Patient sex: M
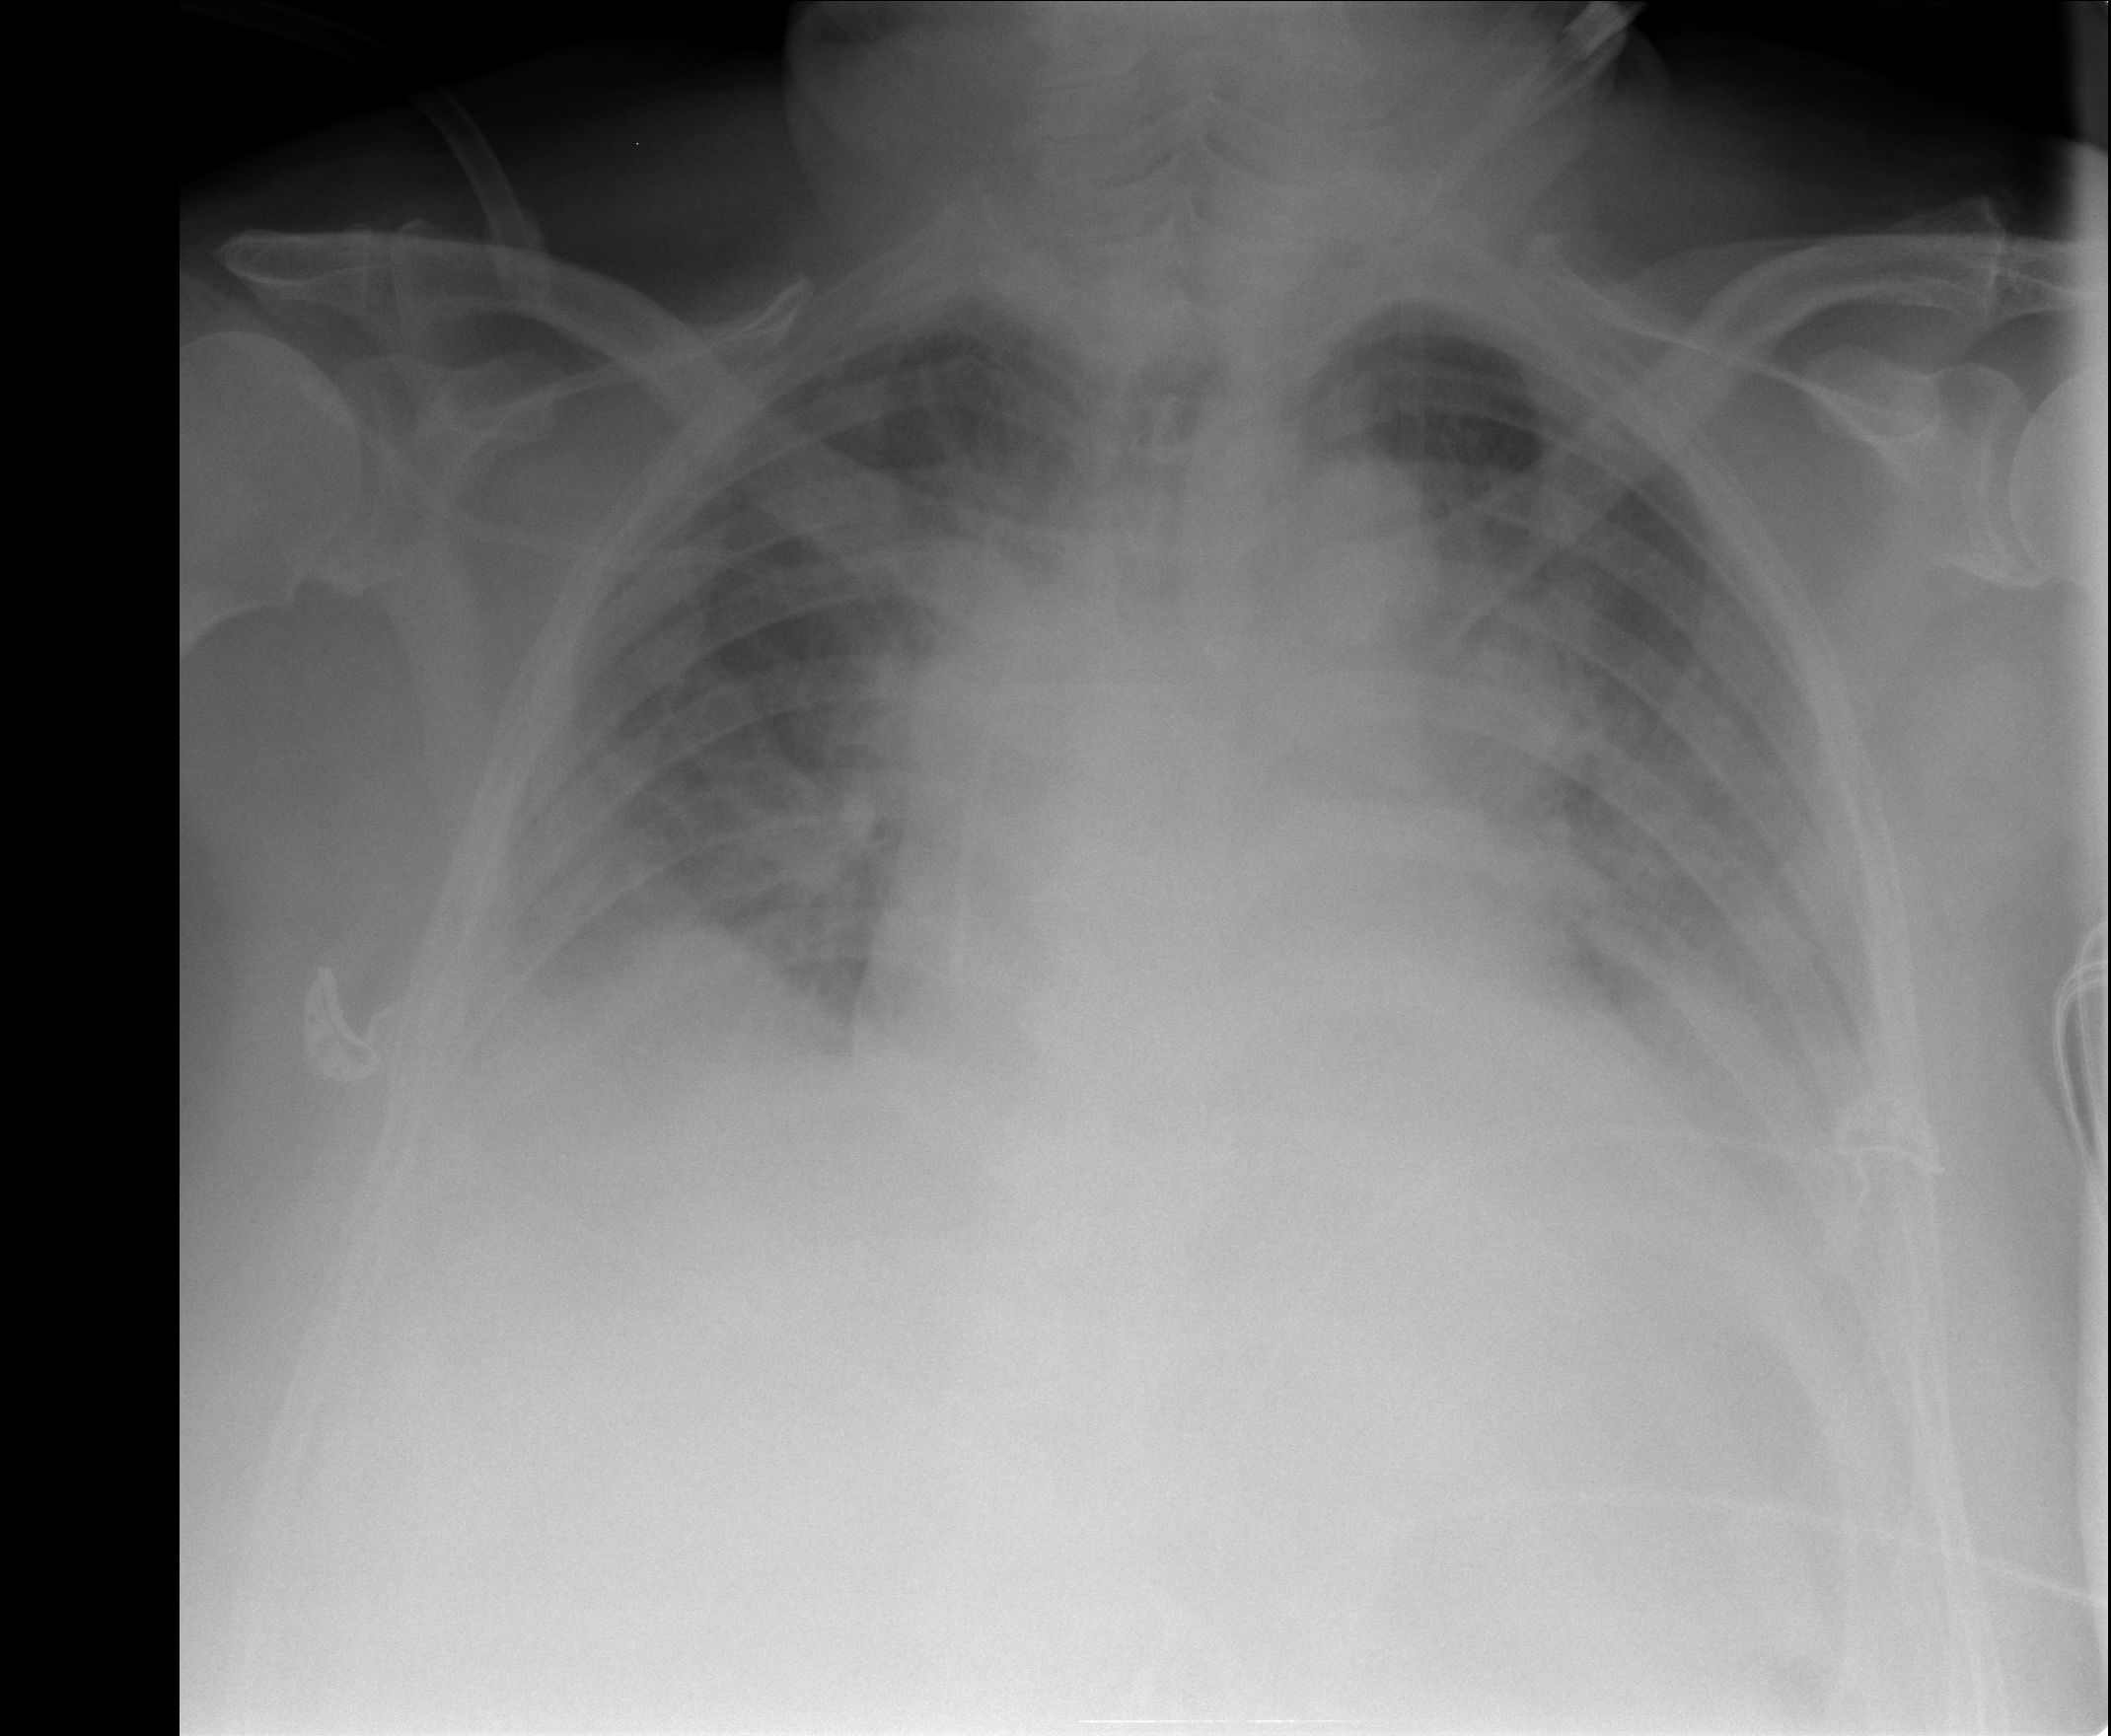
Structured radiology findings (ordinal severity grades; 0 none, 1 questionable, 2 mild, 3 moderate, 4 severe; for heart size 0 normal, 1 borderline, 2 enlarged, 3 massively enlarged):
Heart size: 2
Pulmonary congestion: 3
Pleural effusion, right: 2
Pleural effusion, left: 2
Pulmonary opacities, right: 2
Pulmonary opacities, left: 2
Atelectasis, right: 2
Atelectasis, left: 2